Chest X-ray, AP view. Patient: 30 years old, sex F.
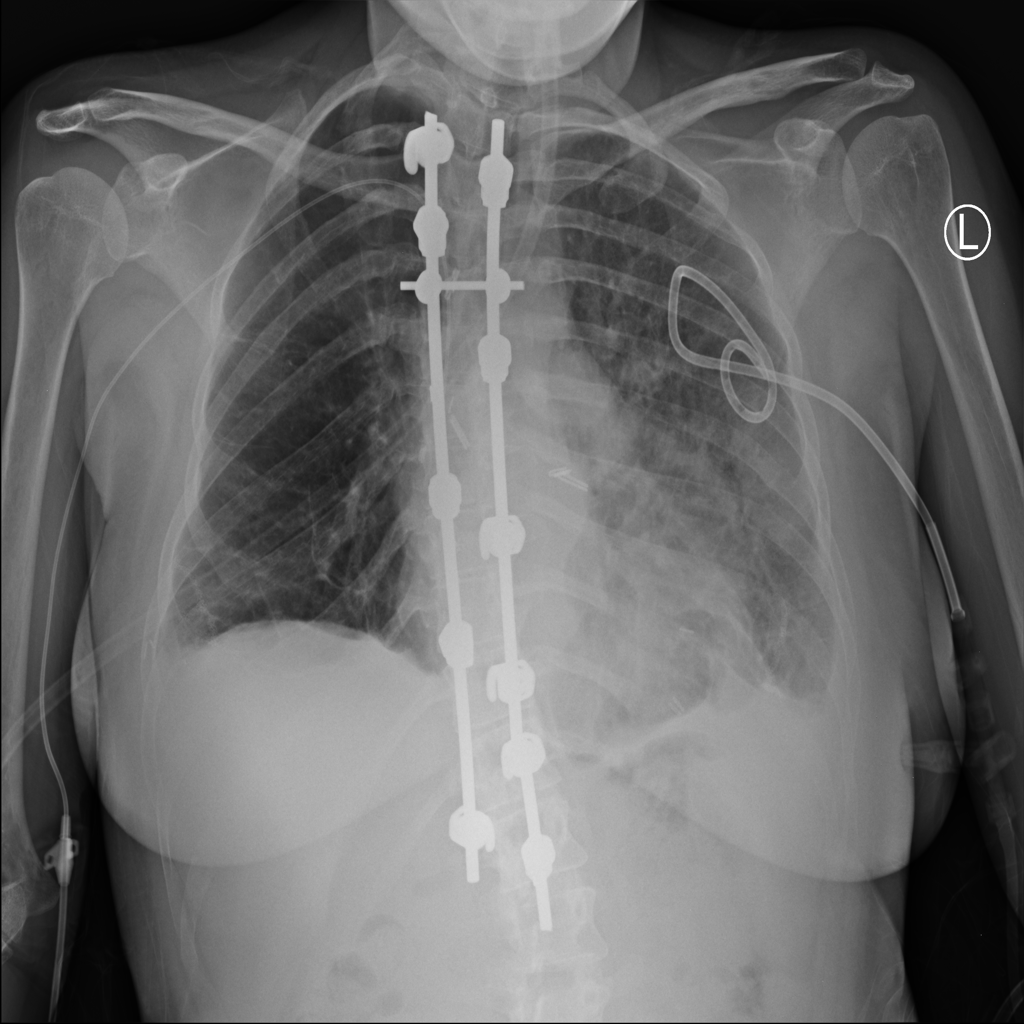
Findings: Infiltration